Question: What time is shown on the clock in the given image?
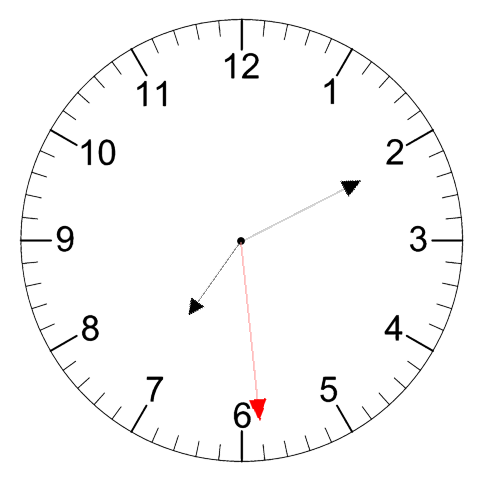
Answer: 07:10:29